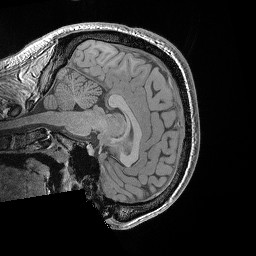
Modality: T1w
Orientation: sagittal
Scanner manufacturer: siemens
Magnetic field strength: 3 T
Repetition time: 0.02 s
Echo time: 0.00492 s